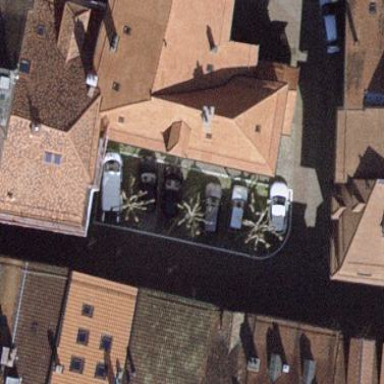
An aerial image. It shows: Paved parking surface with parking spaces available.